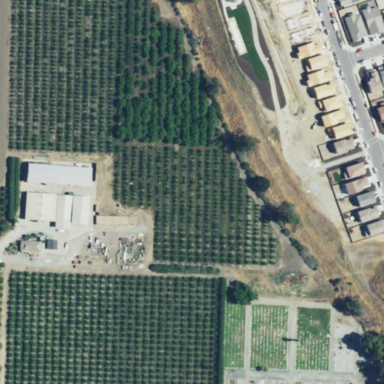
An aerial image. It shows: Orchard.